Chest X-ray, PA view. Patient: 65 years old, sex F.
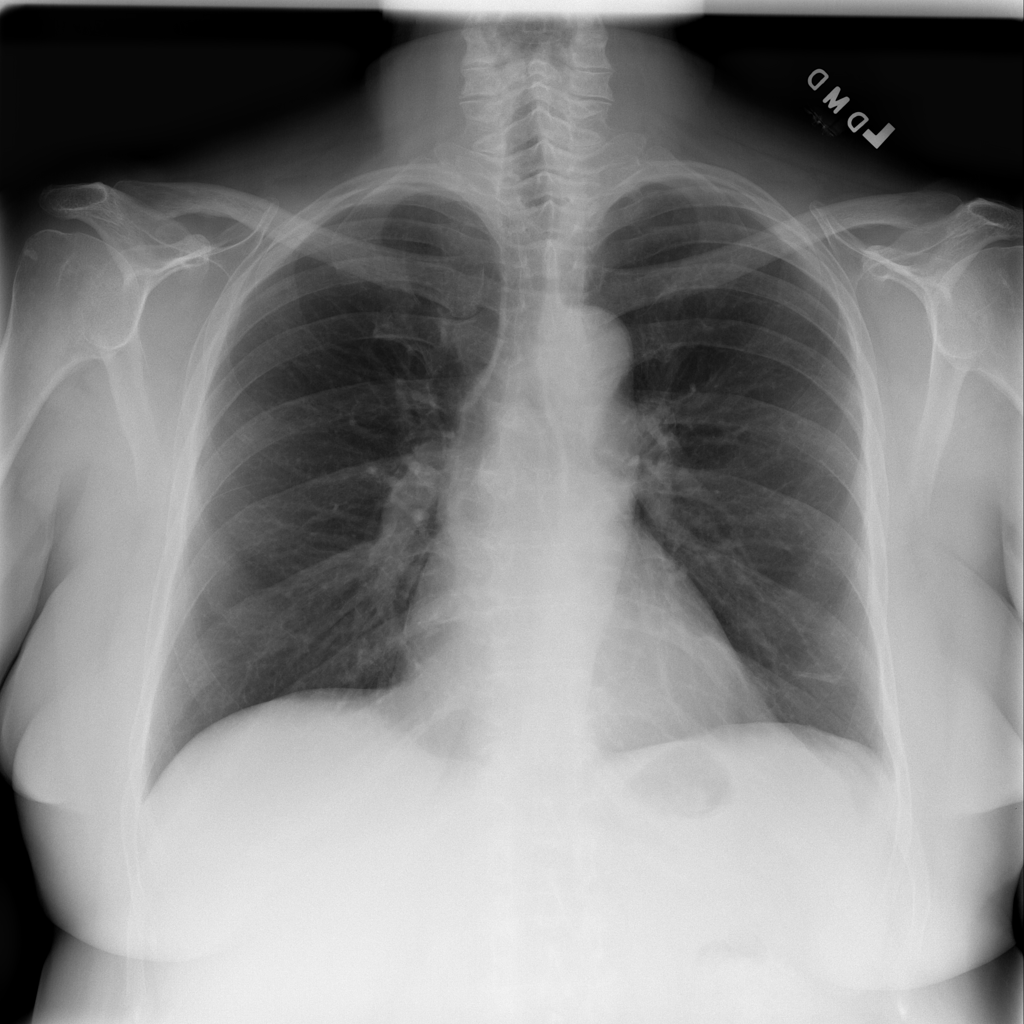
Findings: Atelectasis